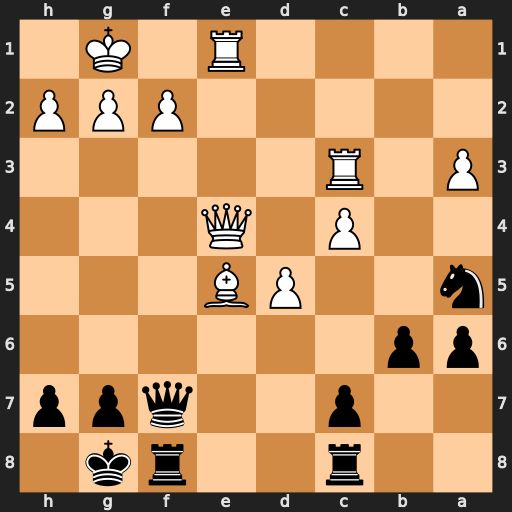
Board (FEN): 2r2rk1/2p2qpp/pp6/n2PB3/2P1Q3/P1R5/5PPP/4R1K1
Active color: b
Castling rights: -
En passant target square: -
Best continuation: Qxf2+ Kh1 Qf1+ Rxf1 Rxf1#